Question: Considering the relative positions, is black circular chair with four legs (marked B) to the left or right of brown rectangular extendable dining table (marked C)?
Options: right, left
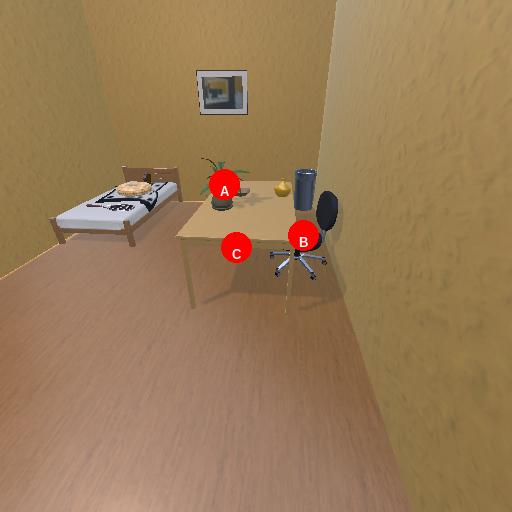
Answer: right